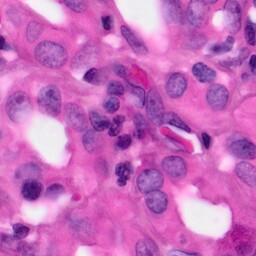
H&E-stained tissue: Pancreatic